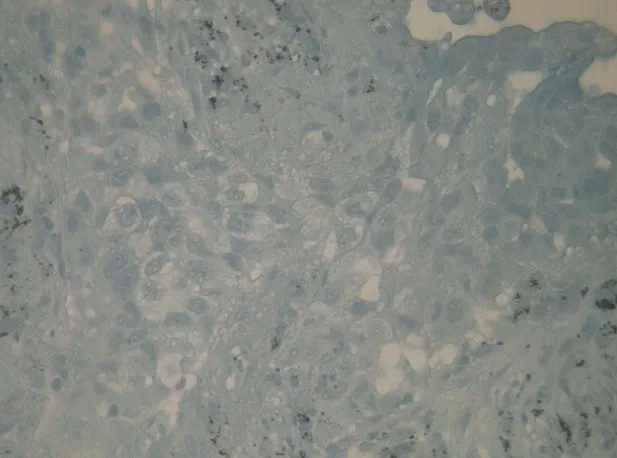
Biopsy of the peritoneal nodules: CK20 negative on immunohistochemistry.
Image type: pathology (immunostaining)